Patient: sex F, age 51
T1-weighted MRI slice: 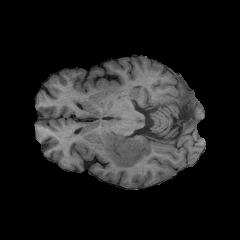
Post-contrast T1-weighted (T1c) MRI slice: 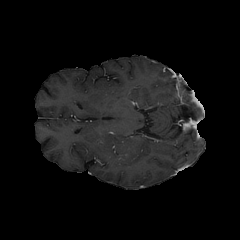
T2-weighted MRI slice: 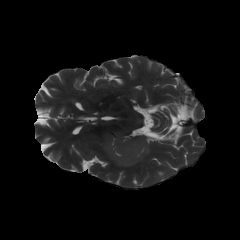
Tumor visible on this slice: yes
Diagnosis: Glioblastoma, IDH-wildtype
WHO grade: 4